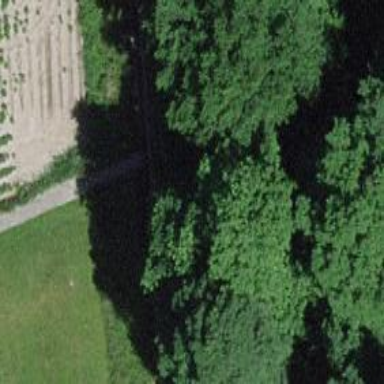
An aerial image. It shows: Brown bench.